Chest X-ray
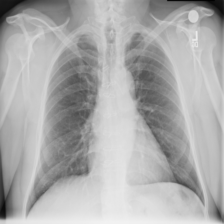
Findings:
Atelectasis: negative
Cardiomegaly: negative
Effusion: negative
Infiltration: negative
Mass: negative
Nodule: negative
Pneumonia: negative
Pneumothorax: negative
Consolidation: negative
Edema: negative
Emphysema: negative
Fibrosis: negative
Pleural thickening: positive
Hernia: negative